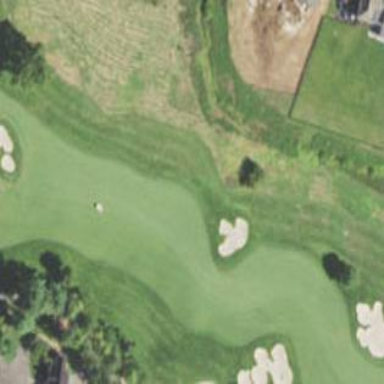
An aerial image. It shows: Golf fairway surrounded by grass.